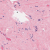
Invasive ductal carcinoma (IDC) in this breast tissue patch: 0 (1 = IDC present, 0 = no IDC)